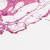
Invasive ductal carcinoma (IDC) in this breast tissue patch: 0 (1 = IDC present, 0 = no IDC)